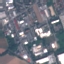
Land use / land cover class: Industrial